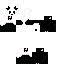
A female skeleton skin with dark skin, wearing white bald dressed in a black tshirt and black pants, featuring a closed mouth.